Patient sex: M
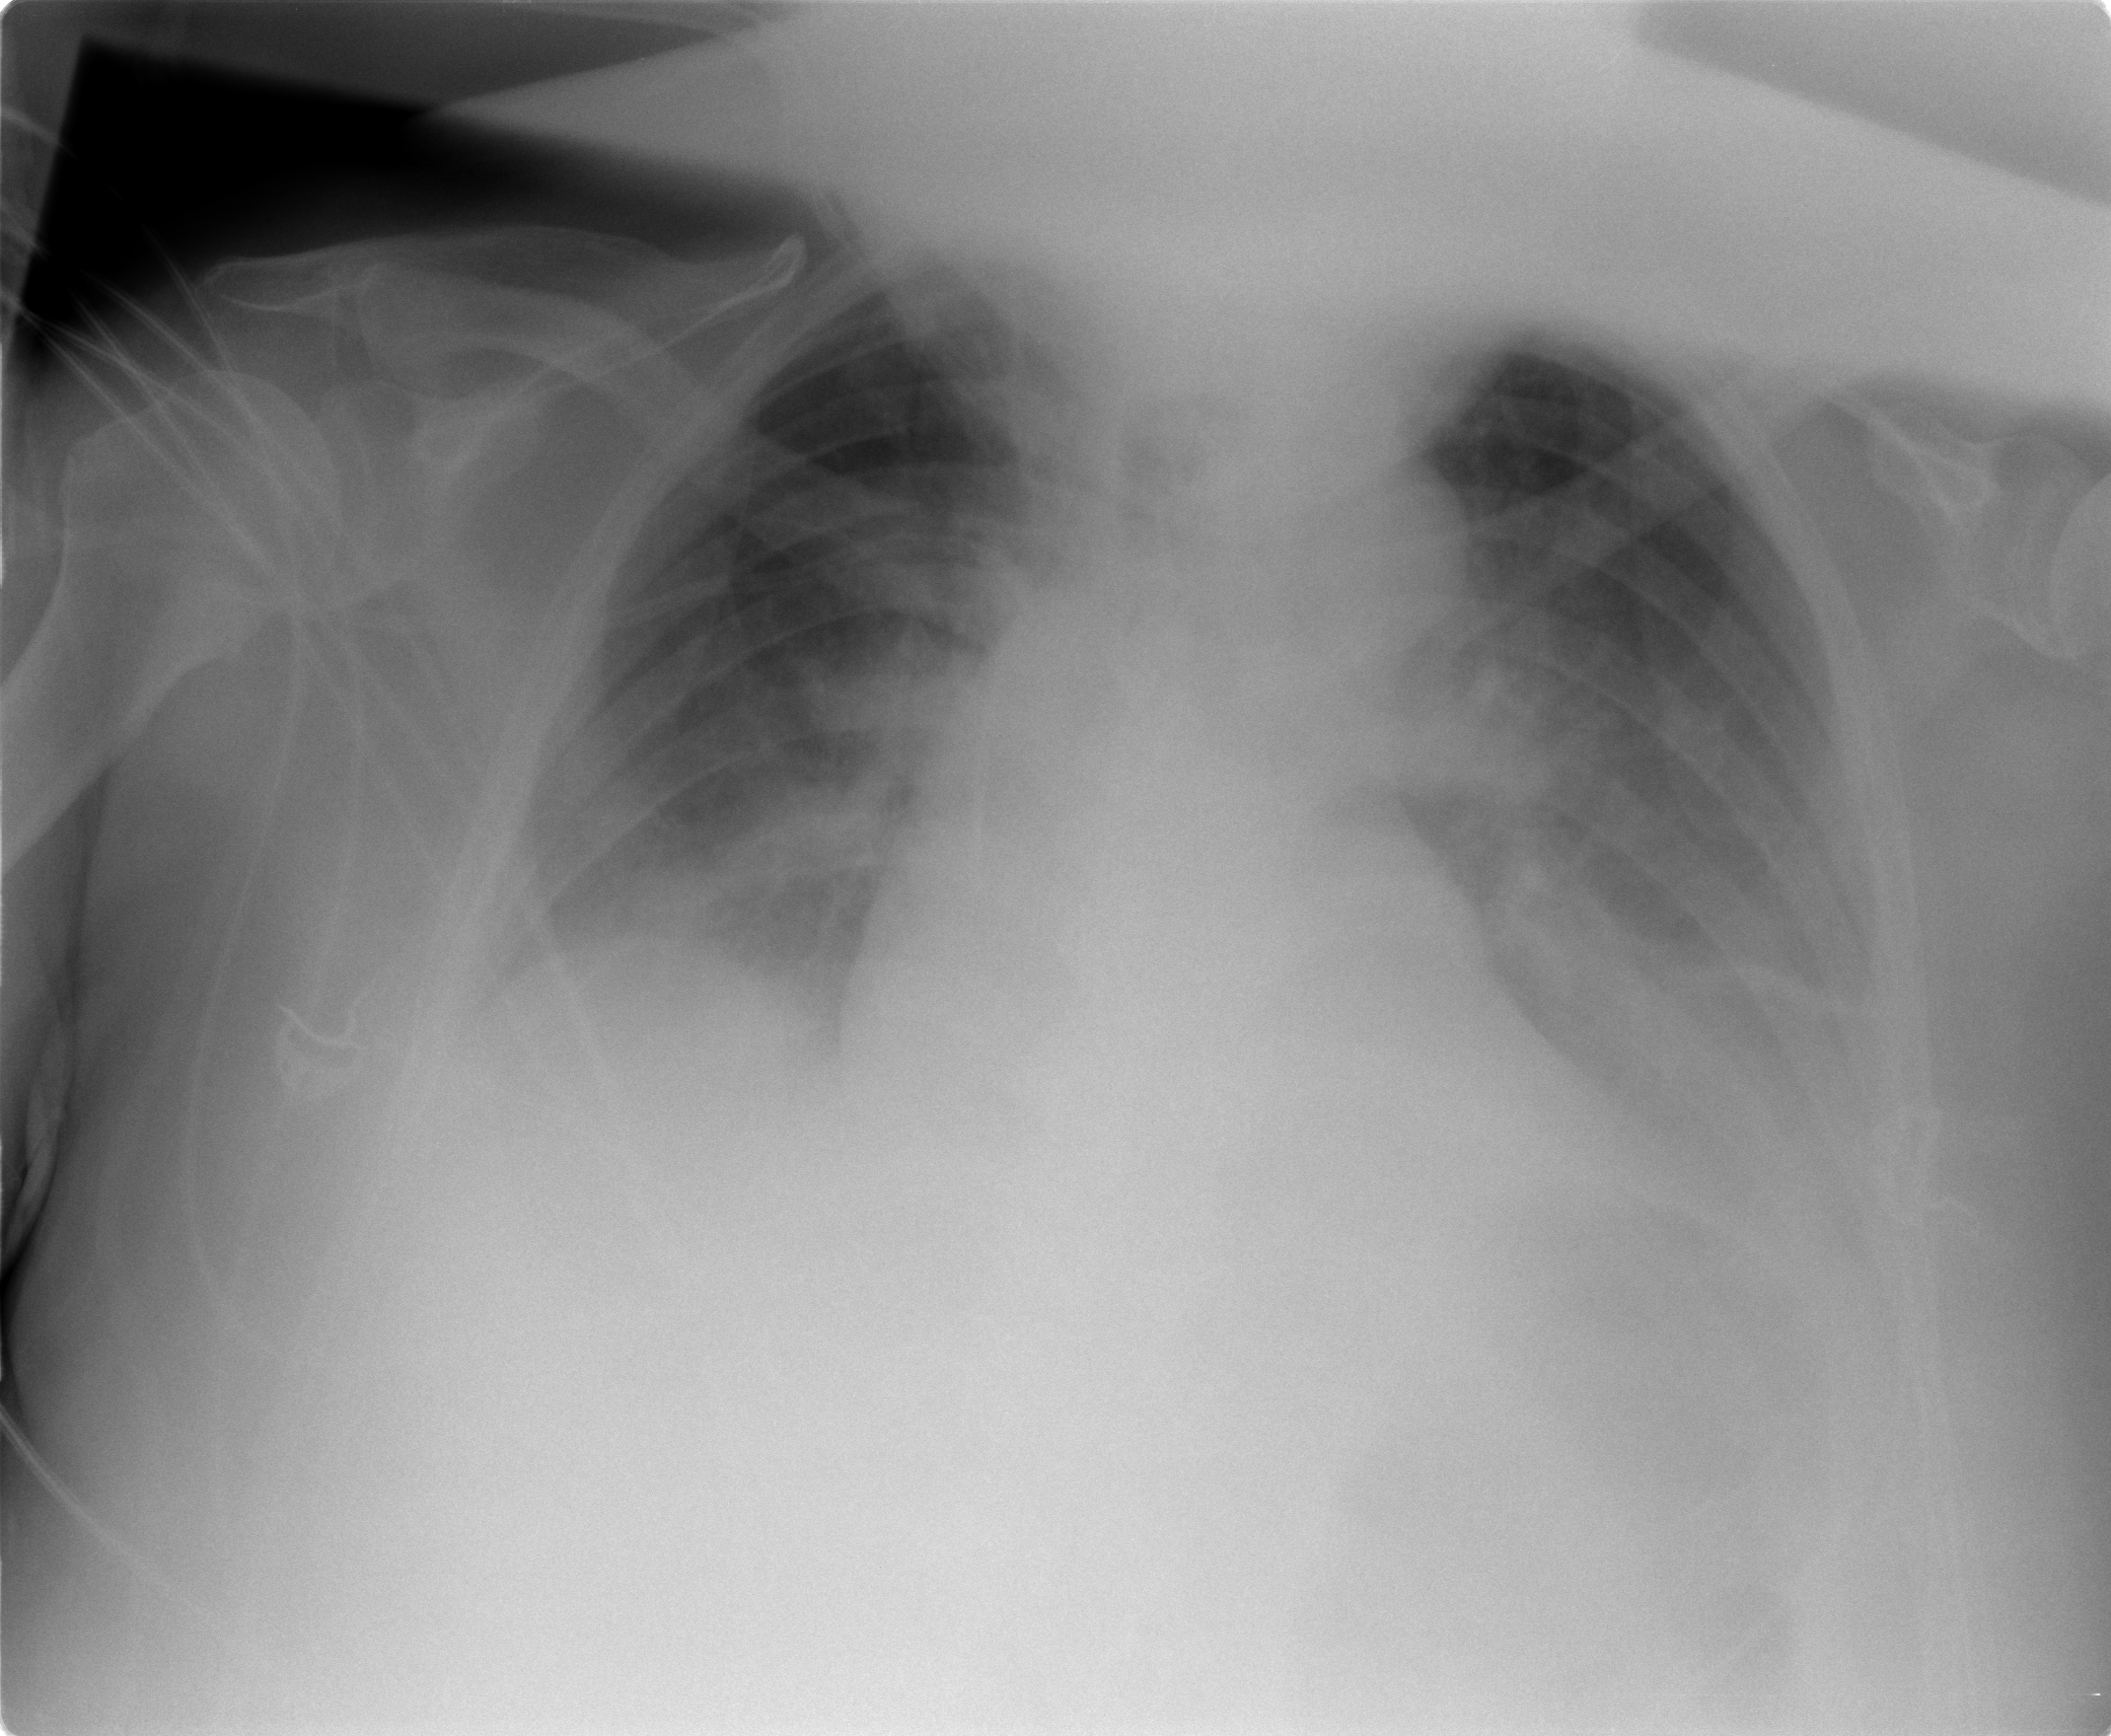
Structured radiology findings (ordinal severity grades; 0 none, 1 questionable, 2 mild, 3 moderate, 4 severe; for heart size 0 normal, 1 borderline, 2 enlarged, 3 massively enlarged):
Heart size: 2
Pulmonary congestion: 2
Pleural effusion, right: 0
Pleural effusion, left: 3
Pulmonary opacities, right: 0
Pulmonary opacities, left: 2
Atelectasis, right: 0
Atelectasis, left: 2